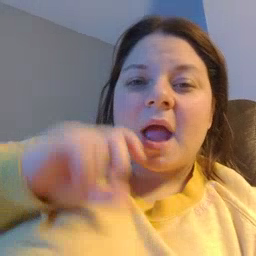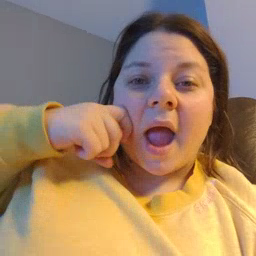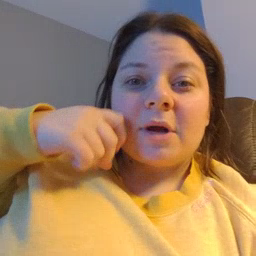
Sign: apple